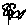
Label: flower